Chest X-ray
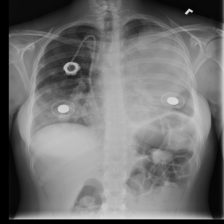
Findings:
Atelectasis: negative
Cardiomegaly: negative
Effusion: negative
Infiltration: negative
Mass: positive
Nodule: positive
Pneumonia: negative
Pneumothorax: negative
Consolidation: positive
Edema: negative
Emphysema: negative
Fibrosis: negative
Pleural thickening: positive
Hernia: negative